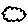
Label: cloud